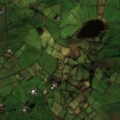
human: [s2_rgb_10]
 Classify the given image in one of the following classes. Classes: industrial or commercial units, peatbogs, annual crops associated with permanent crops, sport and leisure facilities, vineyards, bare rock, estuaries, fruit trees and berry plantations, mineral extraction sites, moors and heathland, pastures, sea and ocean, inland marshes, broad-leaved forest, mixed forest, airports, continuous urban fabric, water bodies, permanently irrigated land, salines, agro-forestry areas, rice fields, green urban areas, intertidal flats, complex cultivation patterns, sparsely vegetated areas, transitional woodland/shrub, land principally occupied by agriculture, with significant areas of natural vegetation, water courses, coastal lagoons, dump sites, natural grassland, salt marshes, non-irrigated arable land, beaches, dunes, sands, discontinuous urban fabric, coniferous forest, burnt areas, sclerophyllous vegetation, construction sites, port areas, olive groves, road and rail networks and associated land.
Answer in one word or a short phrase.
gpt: pastures